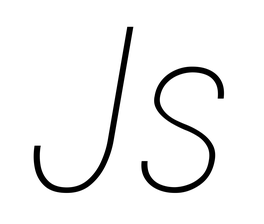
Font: Roboto-Italic_Condensed_Thin_Italic